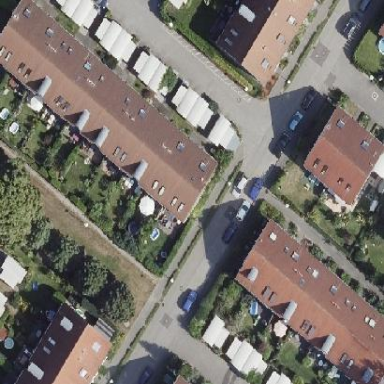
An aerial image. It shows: Terrace building with gabled roof.